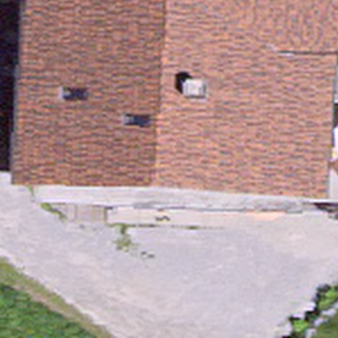
Label: other